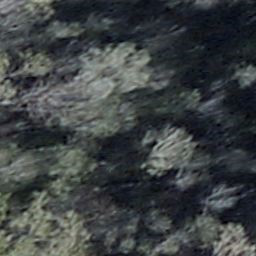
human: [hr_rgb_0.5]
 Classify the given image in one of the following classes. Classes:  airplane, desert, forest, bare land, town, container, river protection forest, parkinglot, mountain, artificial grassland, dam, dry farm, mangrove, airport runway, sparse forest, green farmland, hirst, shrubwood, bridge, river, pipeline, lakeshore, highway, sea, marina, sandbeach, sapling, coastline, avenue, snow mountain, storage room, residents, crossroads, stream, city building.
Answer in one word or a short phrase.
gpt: shrubwood